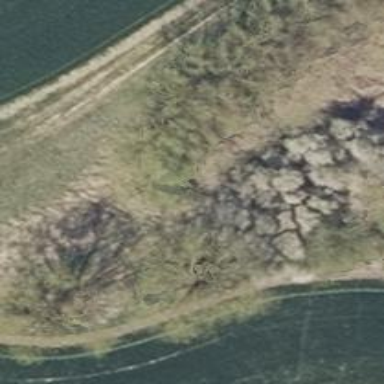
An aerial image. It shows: Row of deciduous broadleaved trees.